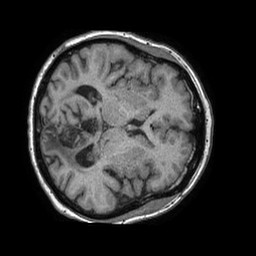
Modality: T1w
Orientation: axial
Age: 55
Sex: female
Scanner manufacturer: philips
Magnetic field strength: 1.5 T
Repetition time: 0.007765 s
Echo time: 0.003607 s